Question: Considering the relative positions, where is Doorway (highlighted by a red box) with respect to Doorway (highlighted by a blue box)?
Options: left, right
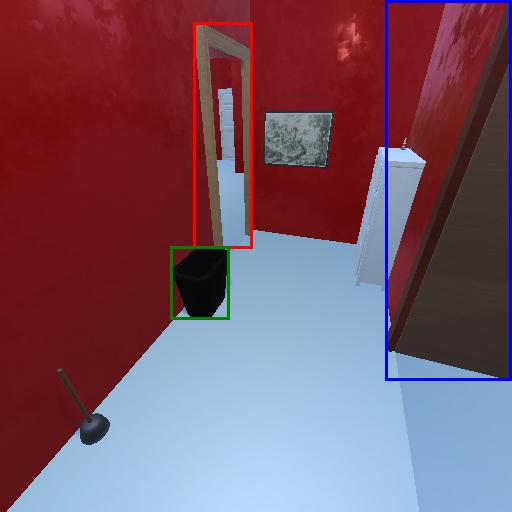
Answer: left